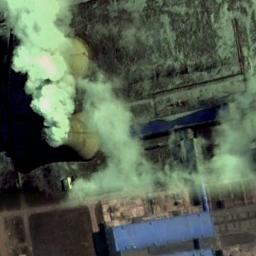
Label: thermal_power_station